Aerial crown-view tile of a tropical tree (Barro Colorado Island, Panama), acquired 20250217:
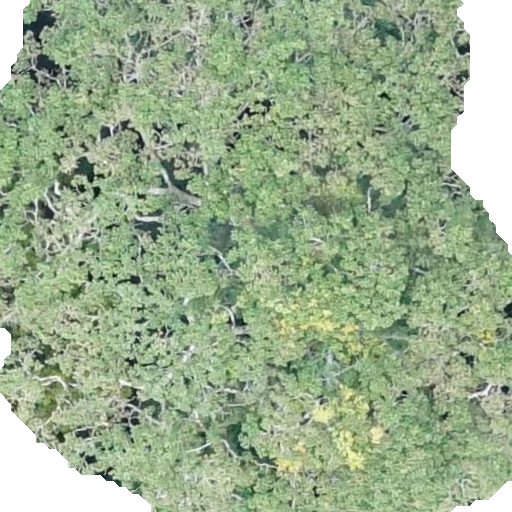
Species: Sterculia apetala
GBIF accepted scientific name: Sterculia apetala
Crown area: 403.726 m²